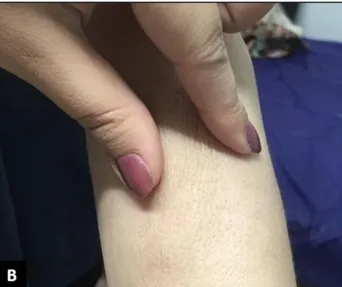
Physical examination revealed the skin had turned shiny and tight. When touched, the skin felt rather sclerotic and lost the ability to fold compared to normal skin (B,C).
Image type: medical_photograph (skin_photograph)